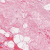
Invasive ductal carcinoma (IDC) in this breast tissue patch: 0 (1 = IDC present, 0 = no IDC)